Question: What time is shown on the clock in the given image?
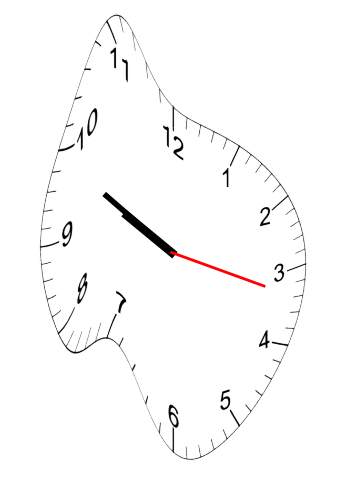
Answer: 09:49:17